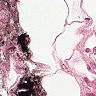
Metastatic tissue present: no